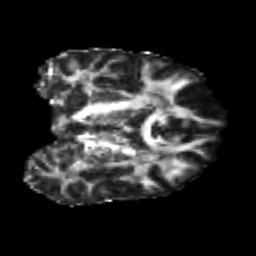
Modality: FA
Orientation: coronal
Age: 23
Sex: male
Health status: healthy
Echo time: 0.074 s